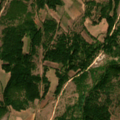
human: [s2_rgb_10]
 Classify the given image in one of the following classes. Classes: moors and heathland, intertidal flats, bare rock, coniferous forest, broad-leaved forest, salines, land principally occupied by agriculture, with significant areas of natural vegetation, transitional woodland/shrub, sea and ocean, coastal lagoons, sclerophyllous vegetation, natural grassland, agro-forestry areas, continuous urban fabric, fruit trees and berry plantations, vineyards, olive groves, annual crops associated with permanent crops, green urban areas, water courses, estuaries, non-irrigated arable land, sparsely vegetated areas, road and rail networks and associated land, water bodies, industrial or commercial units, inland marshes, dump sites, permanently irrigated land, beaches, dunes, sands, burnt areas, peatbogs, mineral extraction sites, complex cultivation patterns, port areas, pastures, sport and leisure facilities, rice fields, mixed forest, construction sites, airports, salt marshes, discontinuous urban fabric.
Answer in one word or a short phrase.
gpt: land principally occupied by agriculture, with significant areas of natural vegetation, natural grassland, transitional woodland/shrub